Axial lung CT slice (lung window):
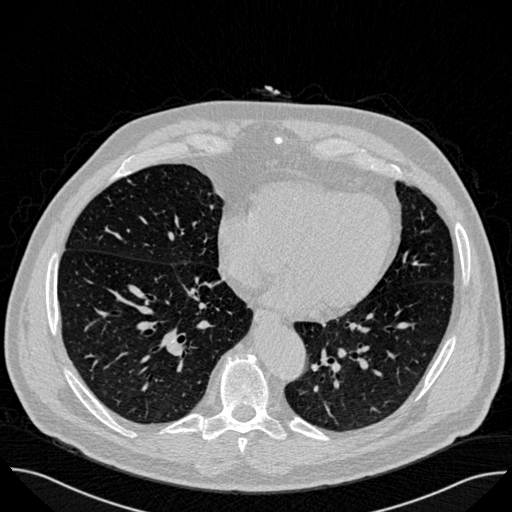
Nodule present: yes
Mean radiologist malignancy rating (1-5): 3